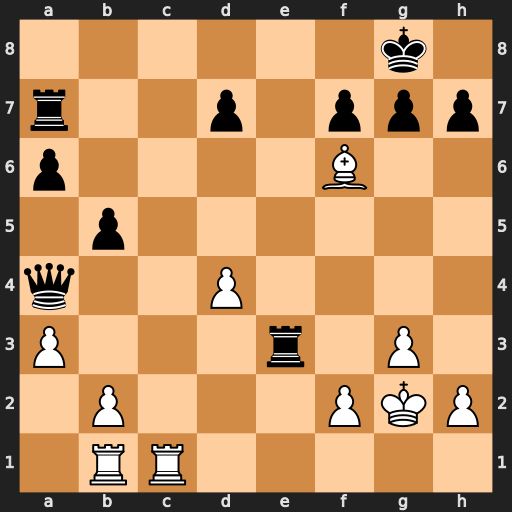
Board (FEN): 6k1/r2p1ppp/p4B2/1p6/q2P4/P3r1P1/1P3PKP/1RR5
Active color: w
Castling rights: -
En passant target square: -
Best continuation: Rc8+ Re8 Rxe8#